Interaction volume radius: 5 \u00c5
Interaction volume height: 15 \u00c5
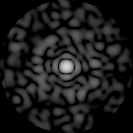
Disorder parameter: 0.761